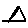
Label: triangle